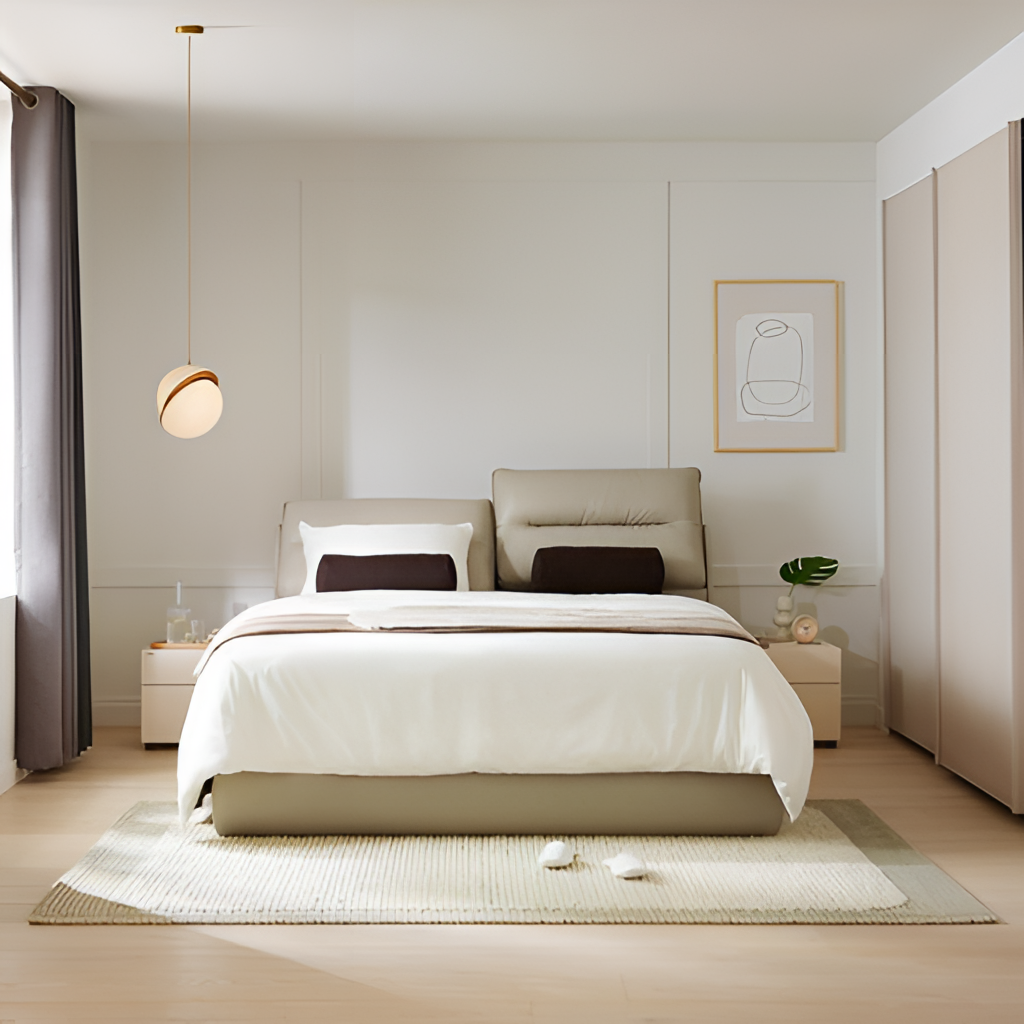
bedroom, fabric bed, white paint wallpaper, with solid pattern, minimalist, wood flooring, with plank pattern